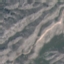
Land use / land cover: HerbaceousVegetation